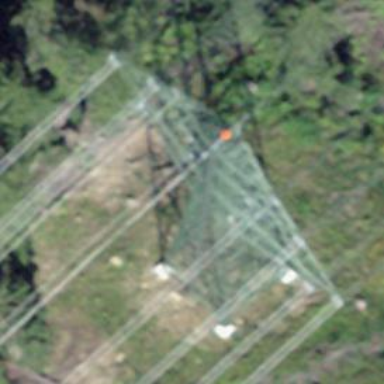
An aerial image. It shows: Lattice structure tower.